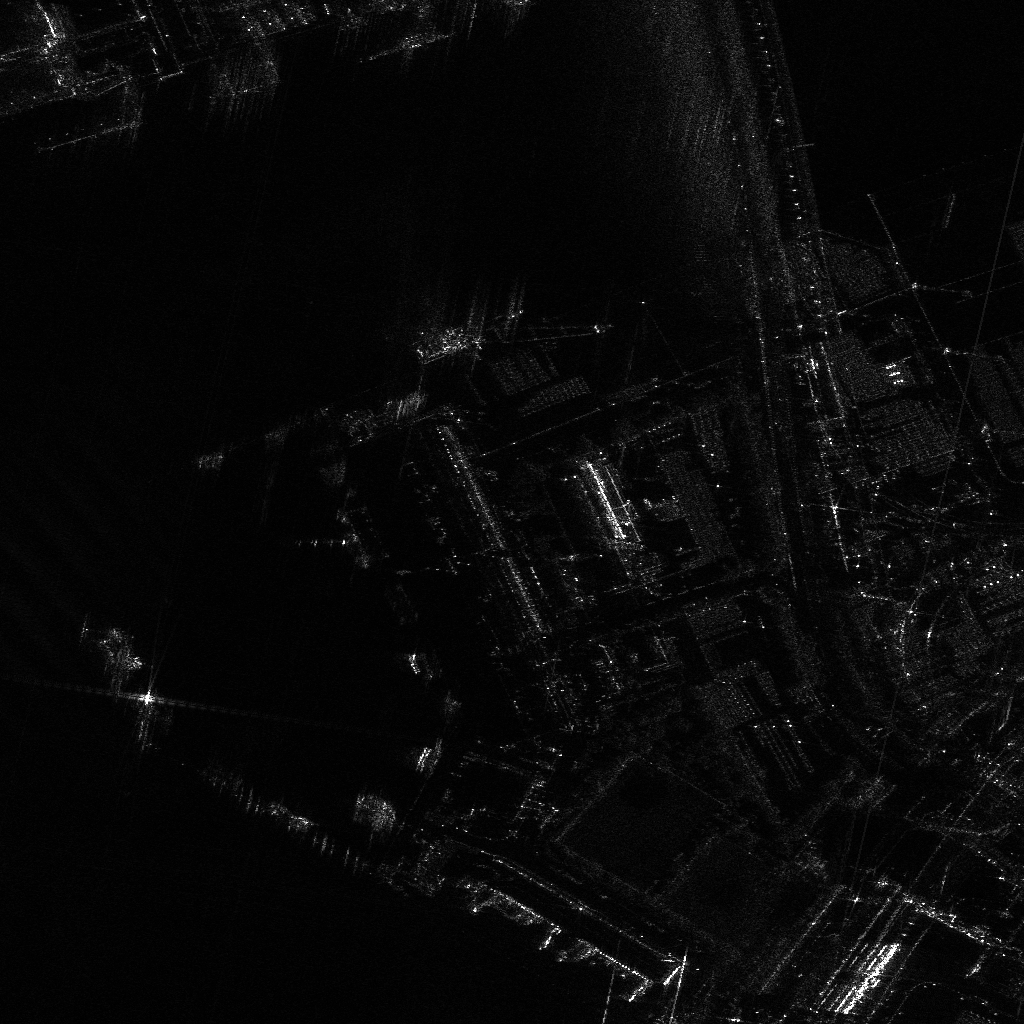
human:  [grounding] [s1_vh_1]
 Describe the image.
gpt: In the satellite image, there is  <ref>1 large container </ref> <box>[[43, 24, 47, 38, 67]]</box> located at center.